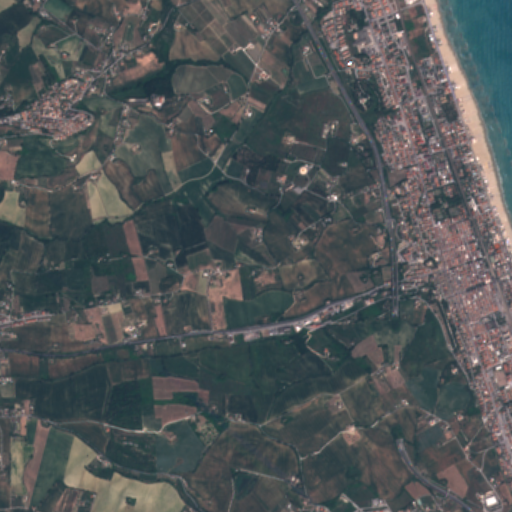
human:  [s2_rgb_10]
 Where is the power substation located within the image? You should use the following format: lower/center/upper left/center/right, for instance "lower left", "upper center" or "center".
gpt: The power substation is located in the upper right of the image.
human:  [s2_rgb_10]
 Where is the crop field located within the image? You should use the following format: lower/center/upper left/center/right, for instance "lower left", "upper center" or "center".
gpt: There is no crop field in the image.